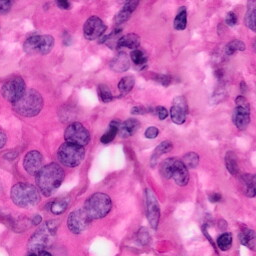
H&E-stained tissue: Pancreatic